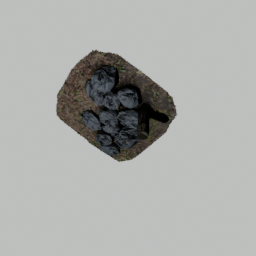
Label: nature